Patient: sex F, age 48
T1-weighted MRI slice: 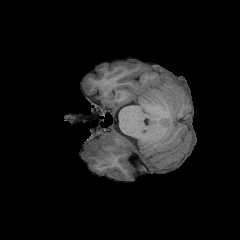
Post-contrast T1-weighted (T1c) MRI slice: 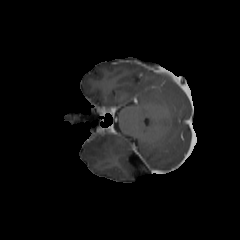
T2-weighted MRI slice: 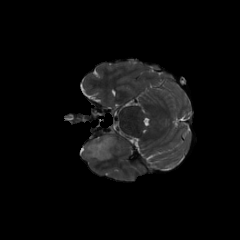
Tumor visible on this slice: yes
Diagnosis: Astrocytoma, IDH-mutant
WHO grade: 2